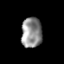
Tissue: lung
Cell type: Epithelial cells
Senescence score: 0.1925
Nuclear area (px): 608
Mean DAPI intensity: 143.3125